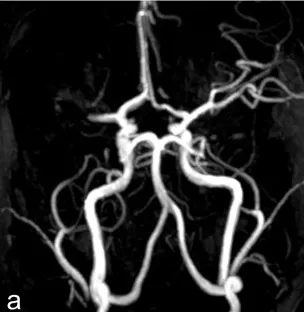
Cerebral arteriogram showing a right-sided middle cerebral artery infarction (a).
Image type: radiology (mri)